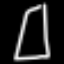
Label: square